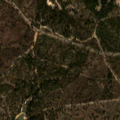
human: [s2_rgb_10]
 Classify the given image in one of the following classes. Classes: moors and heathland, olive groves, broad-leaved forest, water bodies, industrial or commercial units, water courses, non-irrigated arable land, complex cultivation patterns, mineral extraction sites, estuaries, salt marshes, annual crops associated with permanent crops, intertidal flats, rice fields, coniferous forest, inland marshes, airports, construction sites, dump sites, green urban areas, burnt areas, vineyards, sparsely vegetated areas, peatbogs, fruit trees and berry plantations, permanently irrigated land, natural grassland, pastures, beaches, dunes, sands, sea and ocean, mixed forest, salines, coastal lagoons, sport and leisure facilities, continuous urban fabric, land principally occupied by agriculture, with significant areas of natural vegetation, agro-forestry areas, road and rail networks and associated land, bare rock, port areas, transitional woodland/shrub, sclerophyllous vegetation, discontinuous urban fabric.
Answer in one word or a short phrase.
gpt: agro-forestry areas, mixed forest, transitional woodland/shrub